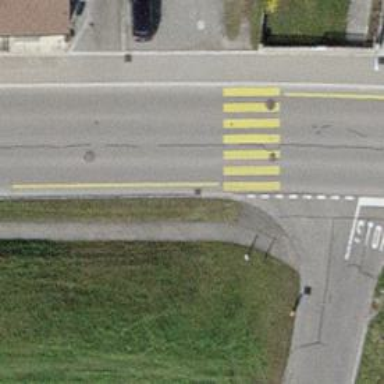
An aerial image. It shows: Marked crossing on footway. The crossing has visible markings.